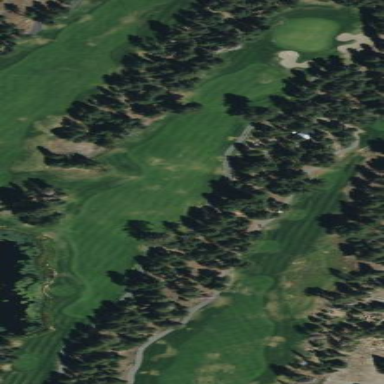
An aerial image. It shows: Green golf area with grass land use.